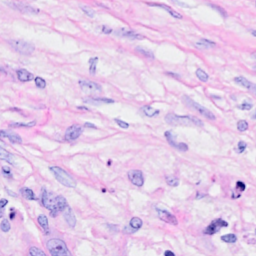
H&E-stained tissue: Breast